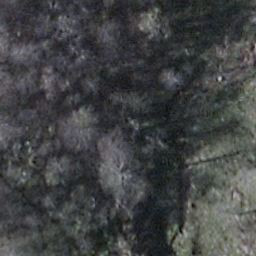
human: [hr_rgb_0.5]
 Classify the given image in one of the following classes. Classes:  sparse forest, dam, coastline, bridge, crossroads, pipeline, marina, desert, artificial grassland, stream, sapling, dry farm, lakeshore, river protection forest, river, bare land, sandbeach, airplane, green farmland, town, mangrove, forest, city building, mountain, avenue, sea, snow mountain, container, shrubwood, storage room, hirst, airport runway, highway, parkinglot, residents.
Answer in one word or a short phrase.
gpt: shrubwood